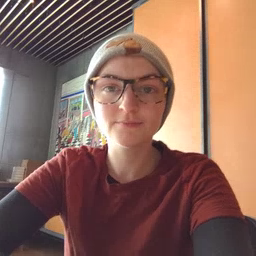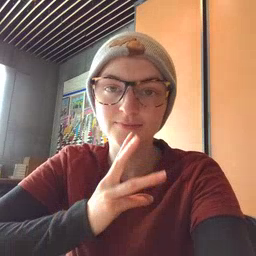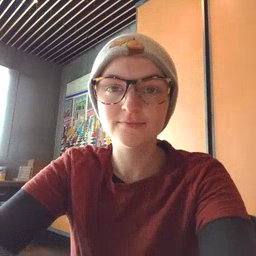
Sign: water